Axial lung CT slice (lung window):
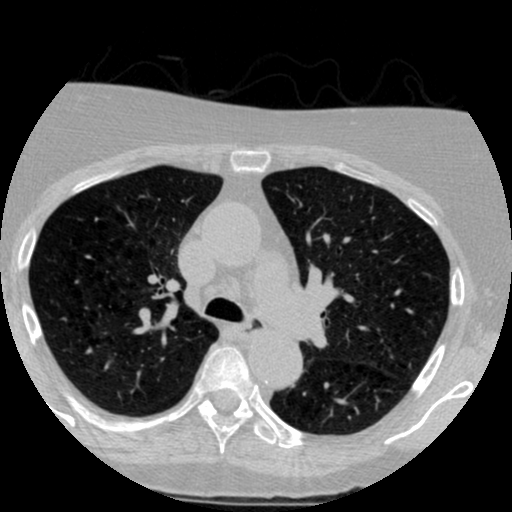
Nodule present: no